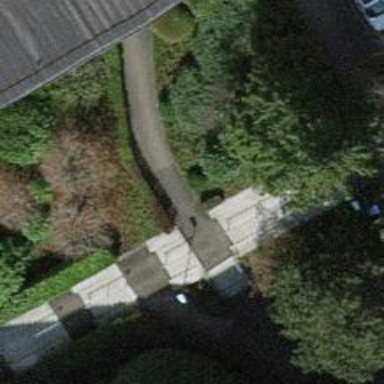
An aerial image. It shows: Concrete steps with ramp.